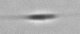
Label: Cylindrotheca_morphotype1